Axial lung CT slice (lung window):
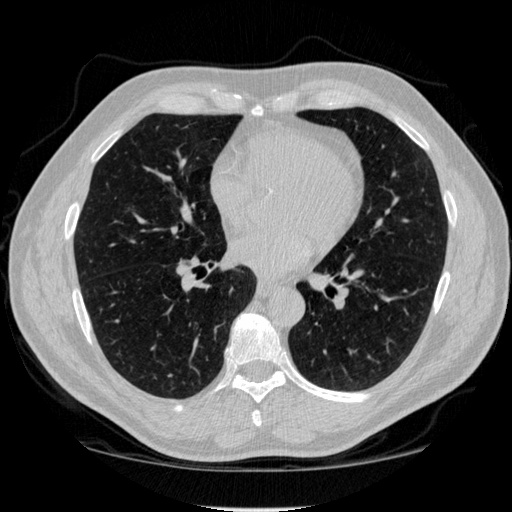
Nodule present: no